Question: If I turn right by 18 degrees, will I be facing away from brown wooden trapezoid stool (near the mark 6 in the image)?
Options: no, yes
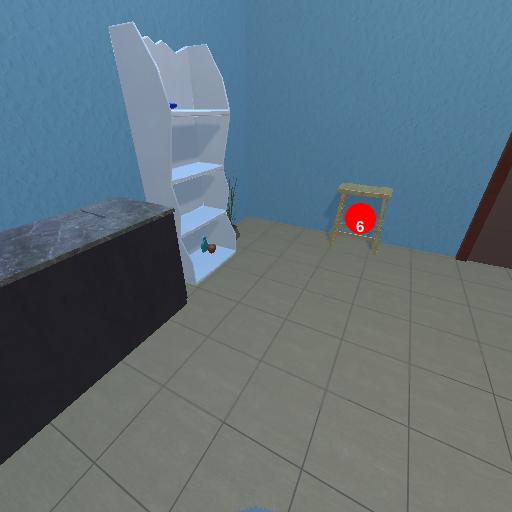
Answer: no